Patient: sex M, age 52
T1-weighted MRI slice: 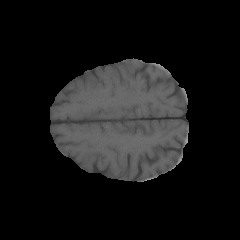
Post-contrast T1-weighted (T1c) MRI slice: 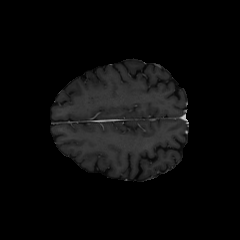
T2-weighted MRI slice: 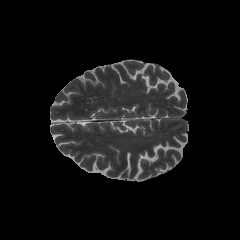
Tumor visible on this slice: no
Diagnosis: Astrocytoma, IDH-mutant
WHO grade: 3